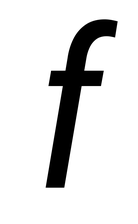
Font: Roboto-Italic_Condensed_Italic